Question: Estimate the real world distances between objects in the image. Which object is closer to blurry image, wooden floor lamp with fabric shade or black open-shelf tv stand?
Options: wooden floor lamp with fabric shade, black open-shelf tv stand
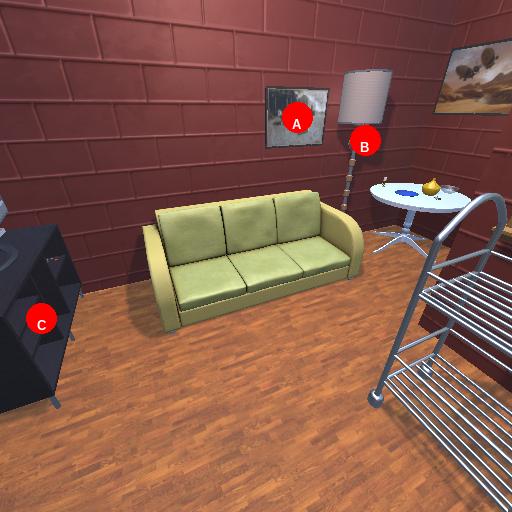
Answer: wooden floor lamp with fabric shade